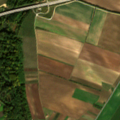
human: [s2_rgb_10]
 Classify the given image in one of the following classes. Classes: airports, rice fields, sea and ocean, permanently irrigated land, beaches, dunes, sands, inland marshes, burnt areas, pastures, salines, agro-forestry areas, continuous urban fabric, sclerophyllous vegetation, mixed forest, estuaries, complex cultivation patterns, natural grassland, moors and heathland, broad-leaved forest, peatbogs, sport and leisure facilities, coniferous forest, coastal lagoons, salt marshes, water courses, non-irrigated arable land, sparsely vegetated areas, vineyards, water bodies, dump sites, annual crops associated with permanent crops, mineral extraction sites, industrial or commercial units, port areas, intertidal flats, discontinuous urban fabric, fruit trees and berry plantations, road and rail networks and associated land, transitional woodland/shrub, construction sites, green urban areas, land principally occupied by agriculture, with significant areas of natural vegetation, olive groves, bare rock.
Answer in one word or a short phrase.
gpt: road and rail networks and associated land, non-irrigated arable land, pastures, complex cultivation patterns, land principally occupied by agriculture, with significant areas of natural vegetation, broad-leaved forest